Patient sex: M
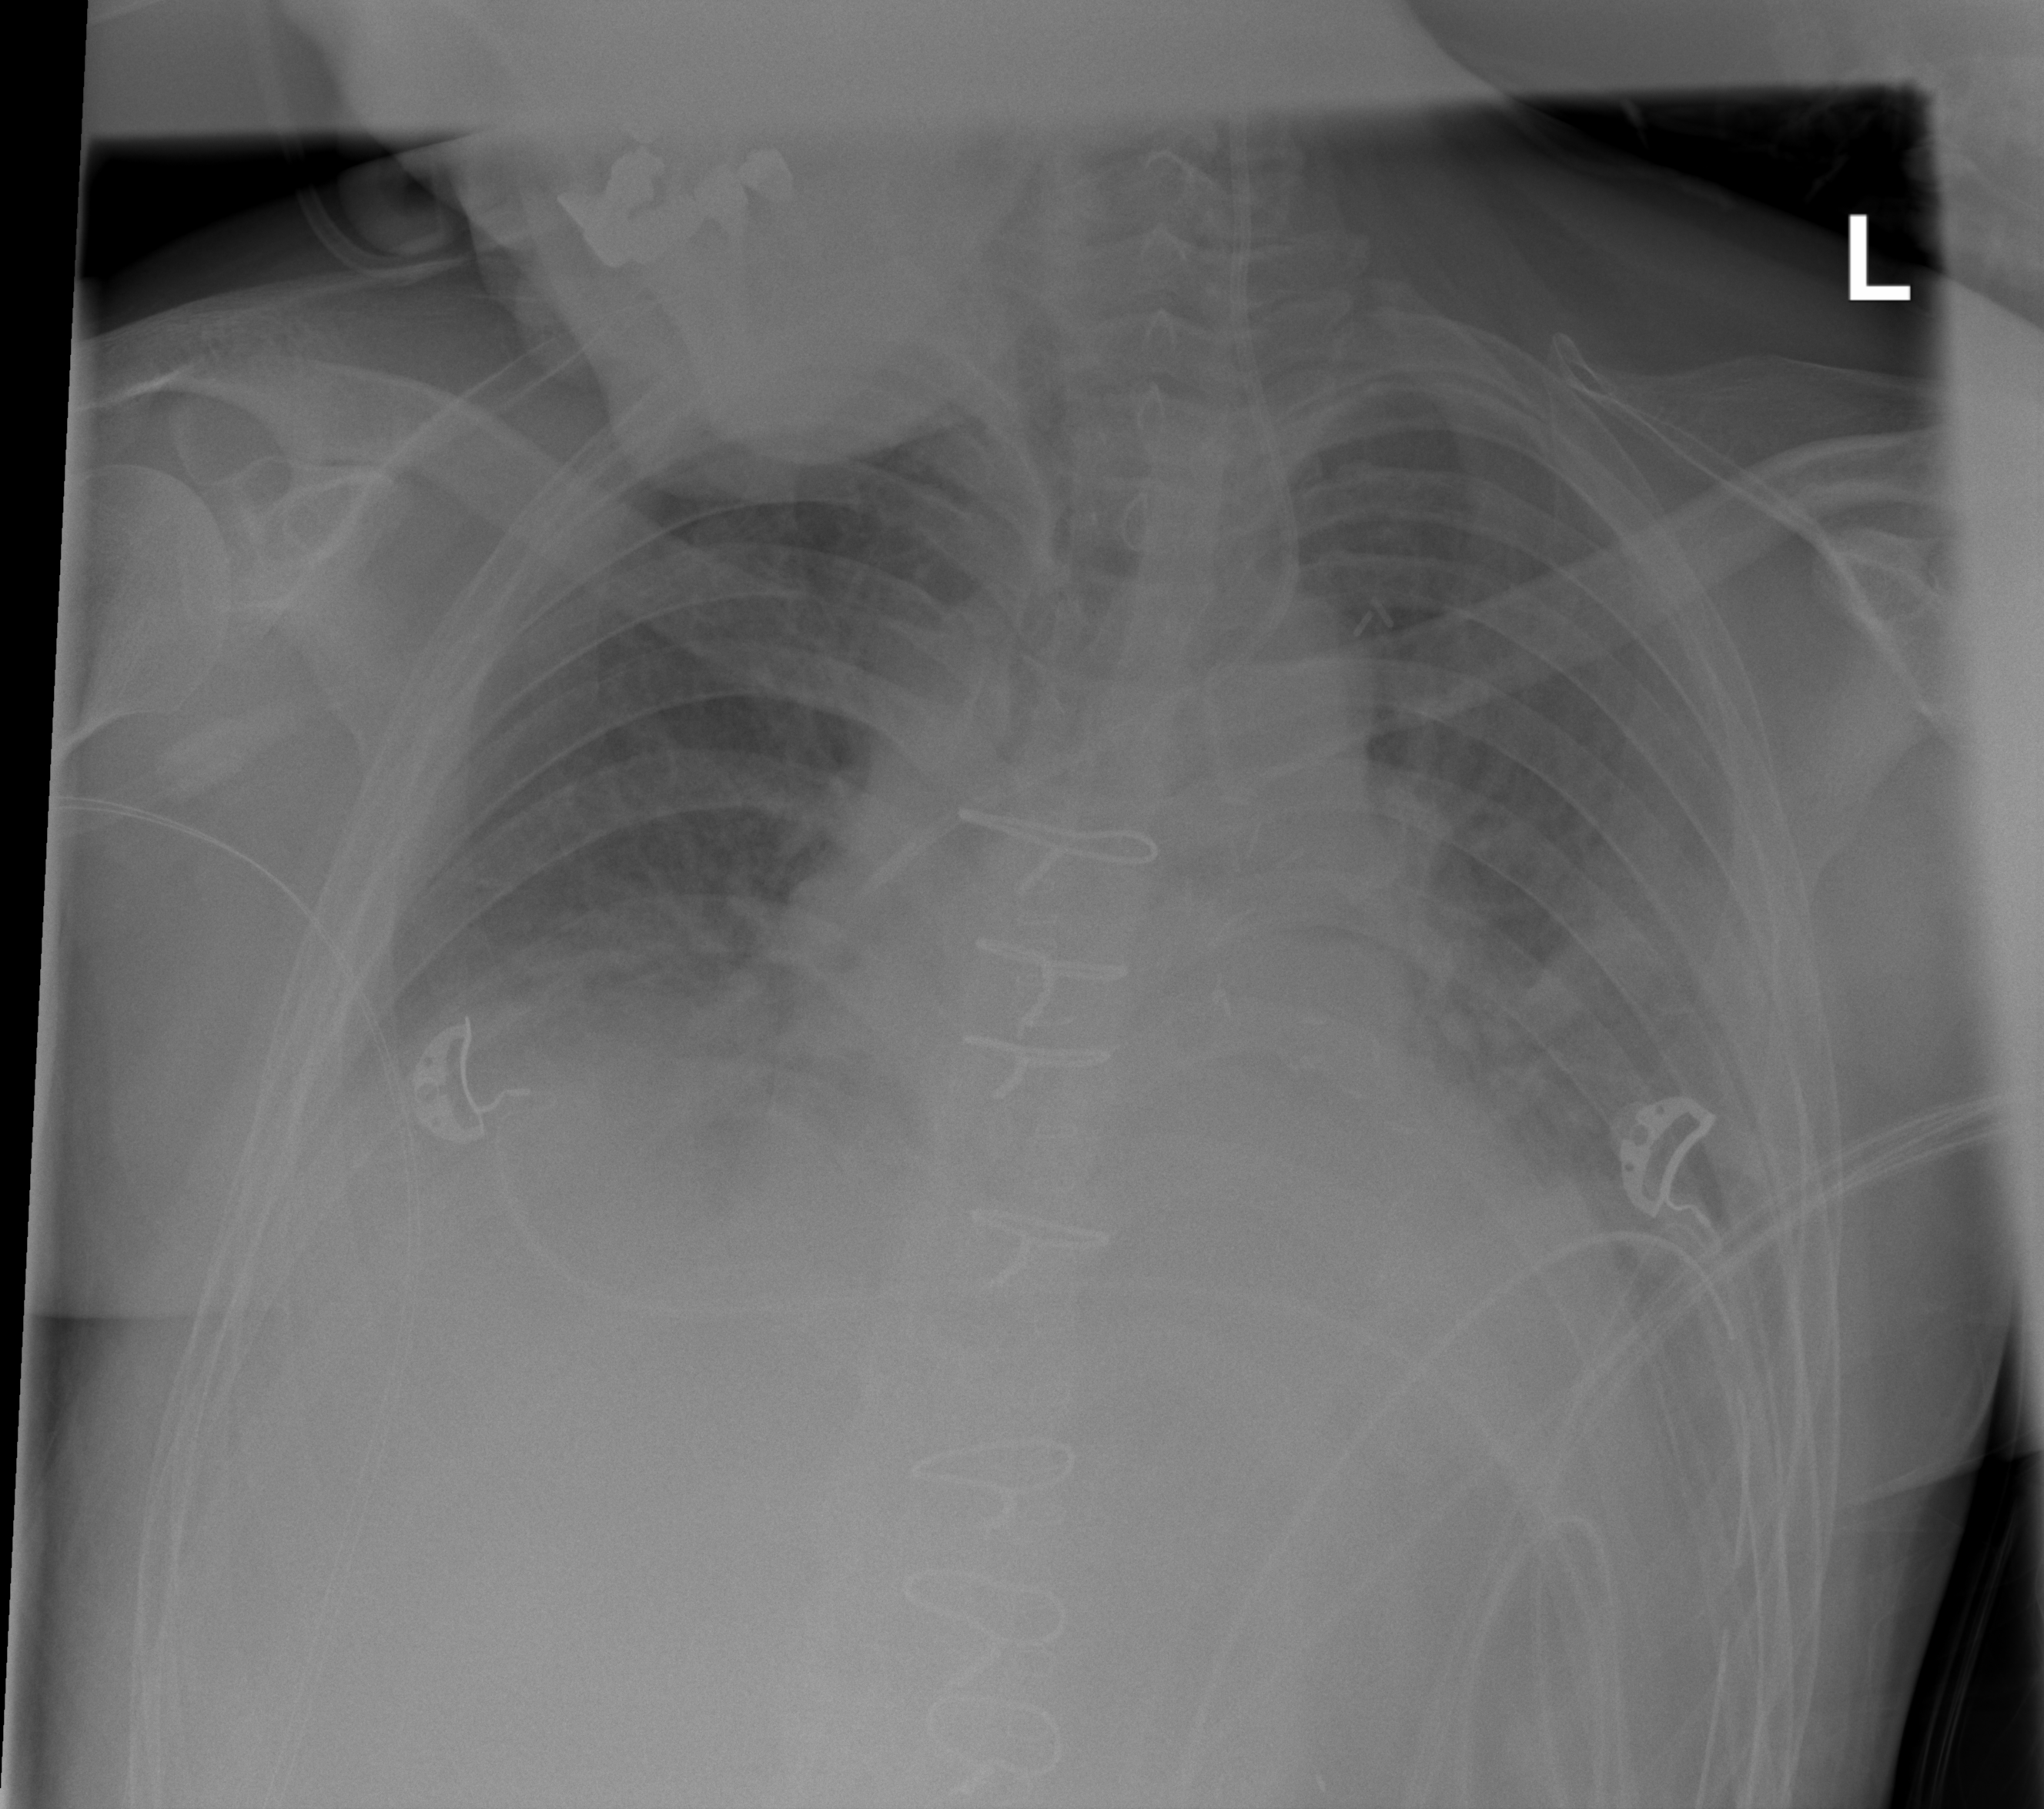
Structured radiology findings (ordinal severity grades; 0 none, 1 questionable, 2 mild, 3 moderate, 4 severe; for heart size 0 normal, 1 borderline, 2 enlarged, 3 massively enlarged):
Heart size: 2
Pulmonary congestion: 2
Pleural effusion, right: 2
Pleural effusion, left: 2
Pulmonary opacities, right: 2
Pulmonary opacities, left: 2
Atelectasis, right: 2
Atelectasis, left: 2